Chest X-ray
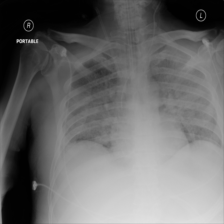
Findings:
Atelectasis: negative
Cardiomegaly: negative
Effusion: negative
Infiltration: positive
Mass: negative
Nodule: negative
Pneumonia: positive
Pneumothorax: negative
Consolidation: negative
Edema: positive
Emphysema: negative
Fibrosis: negative
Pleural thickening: negative
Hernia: negative